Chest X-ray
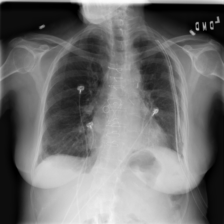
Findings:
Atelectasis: negative
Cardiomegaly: negative
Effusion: negative
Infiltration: negative
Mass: negative
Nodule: negative
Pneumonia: negative
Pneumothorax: negative
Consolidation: negative
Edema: negative
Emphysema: negative
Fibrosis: negative
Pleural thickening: negative
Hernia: negative